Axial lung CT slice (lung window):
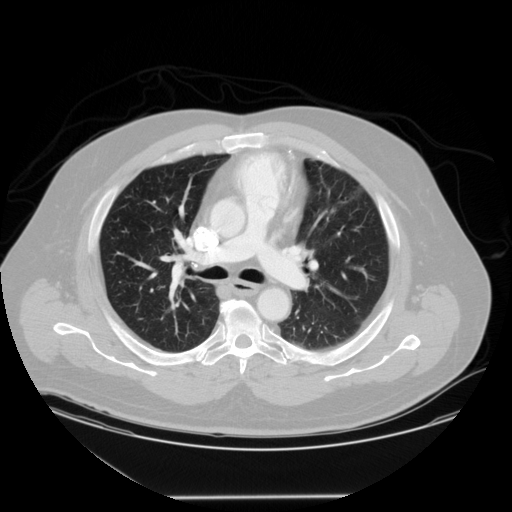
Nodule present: no